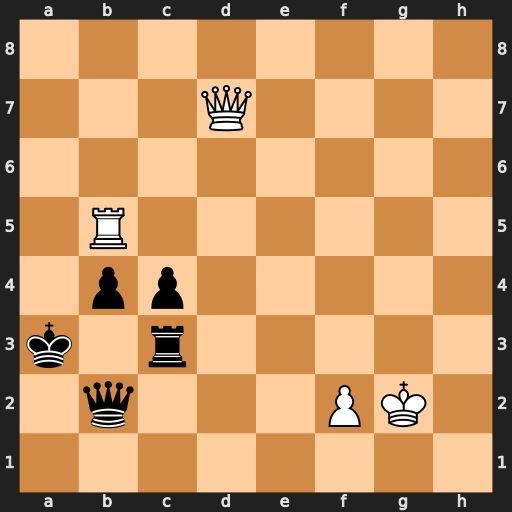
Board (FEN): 8/3Q4/8/1R6/1pp5/k1r5/1q3PK1/8
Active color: w
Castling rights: -
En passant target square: -
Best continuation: Ra5+ Kb3 Qa4#